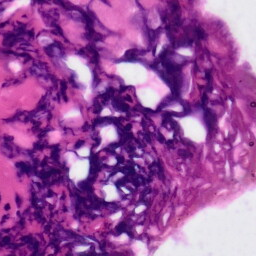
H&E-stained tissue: Tonsil